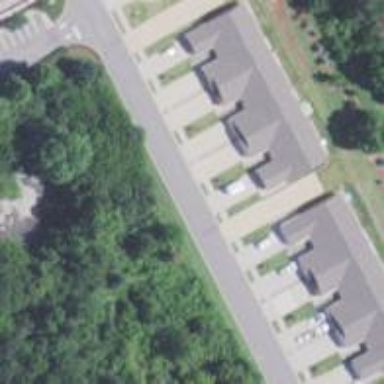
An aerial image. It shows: Driveway.